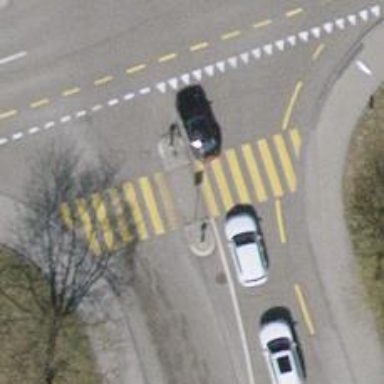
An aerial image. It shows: Secondary link road with asphalt surface and separate sidewalk.